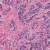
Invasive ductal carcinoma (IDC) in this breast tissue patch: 1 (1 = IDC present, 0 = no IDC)